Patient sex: M
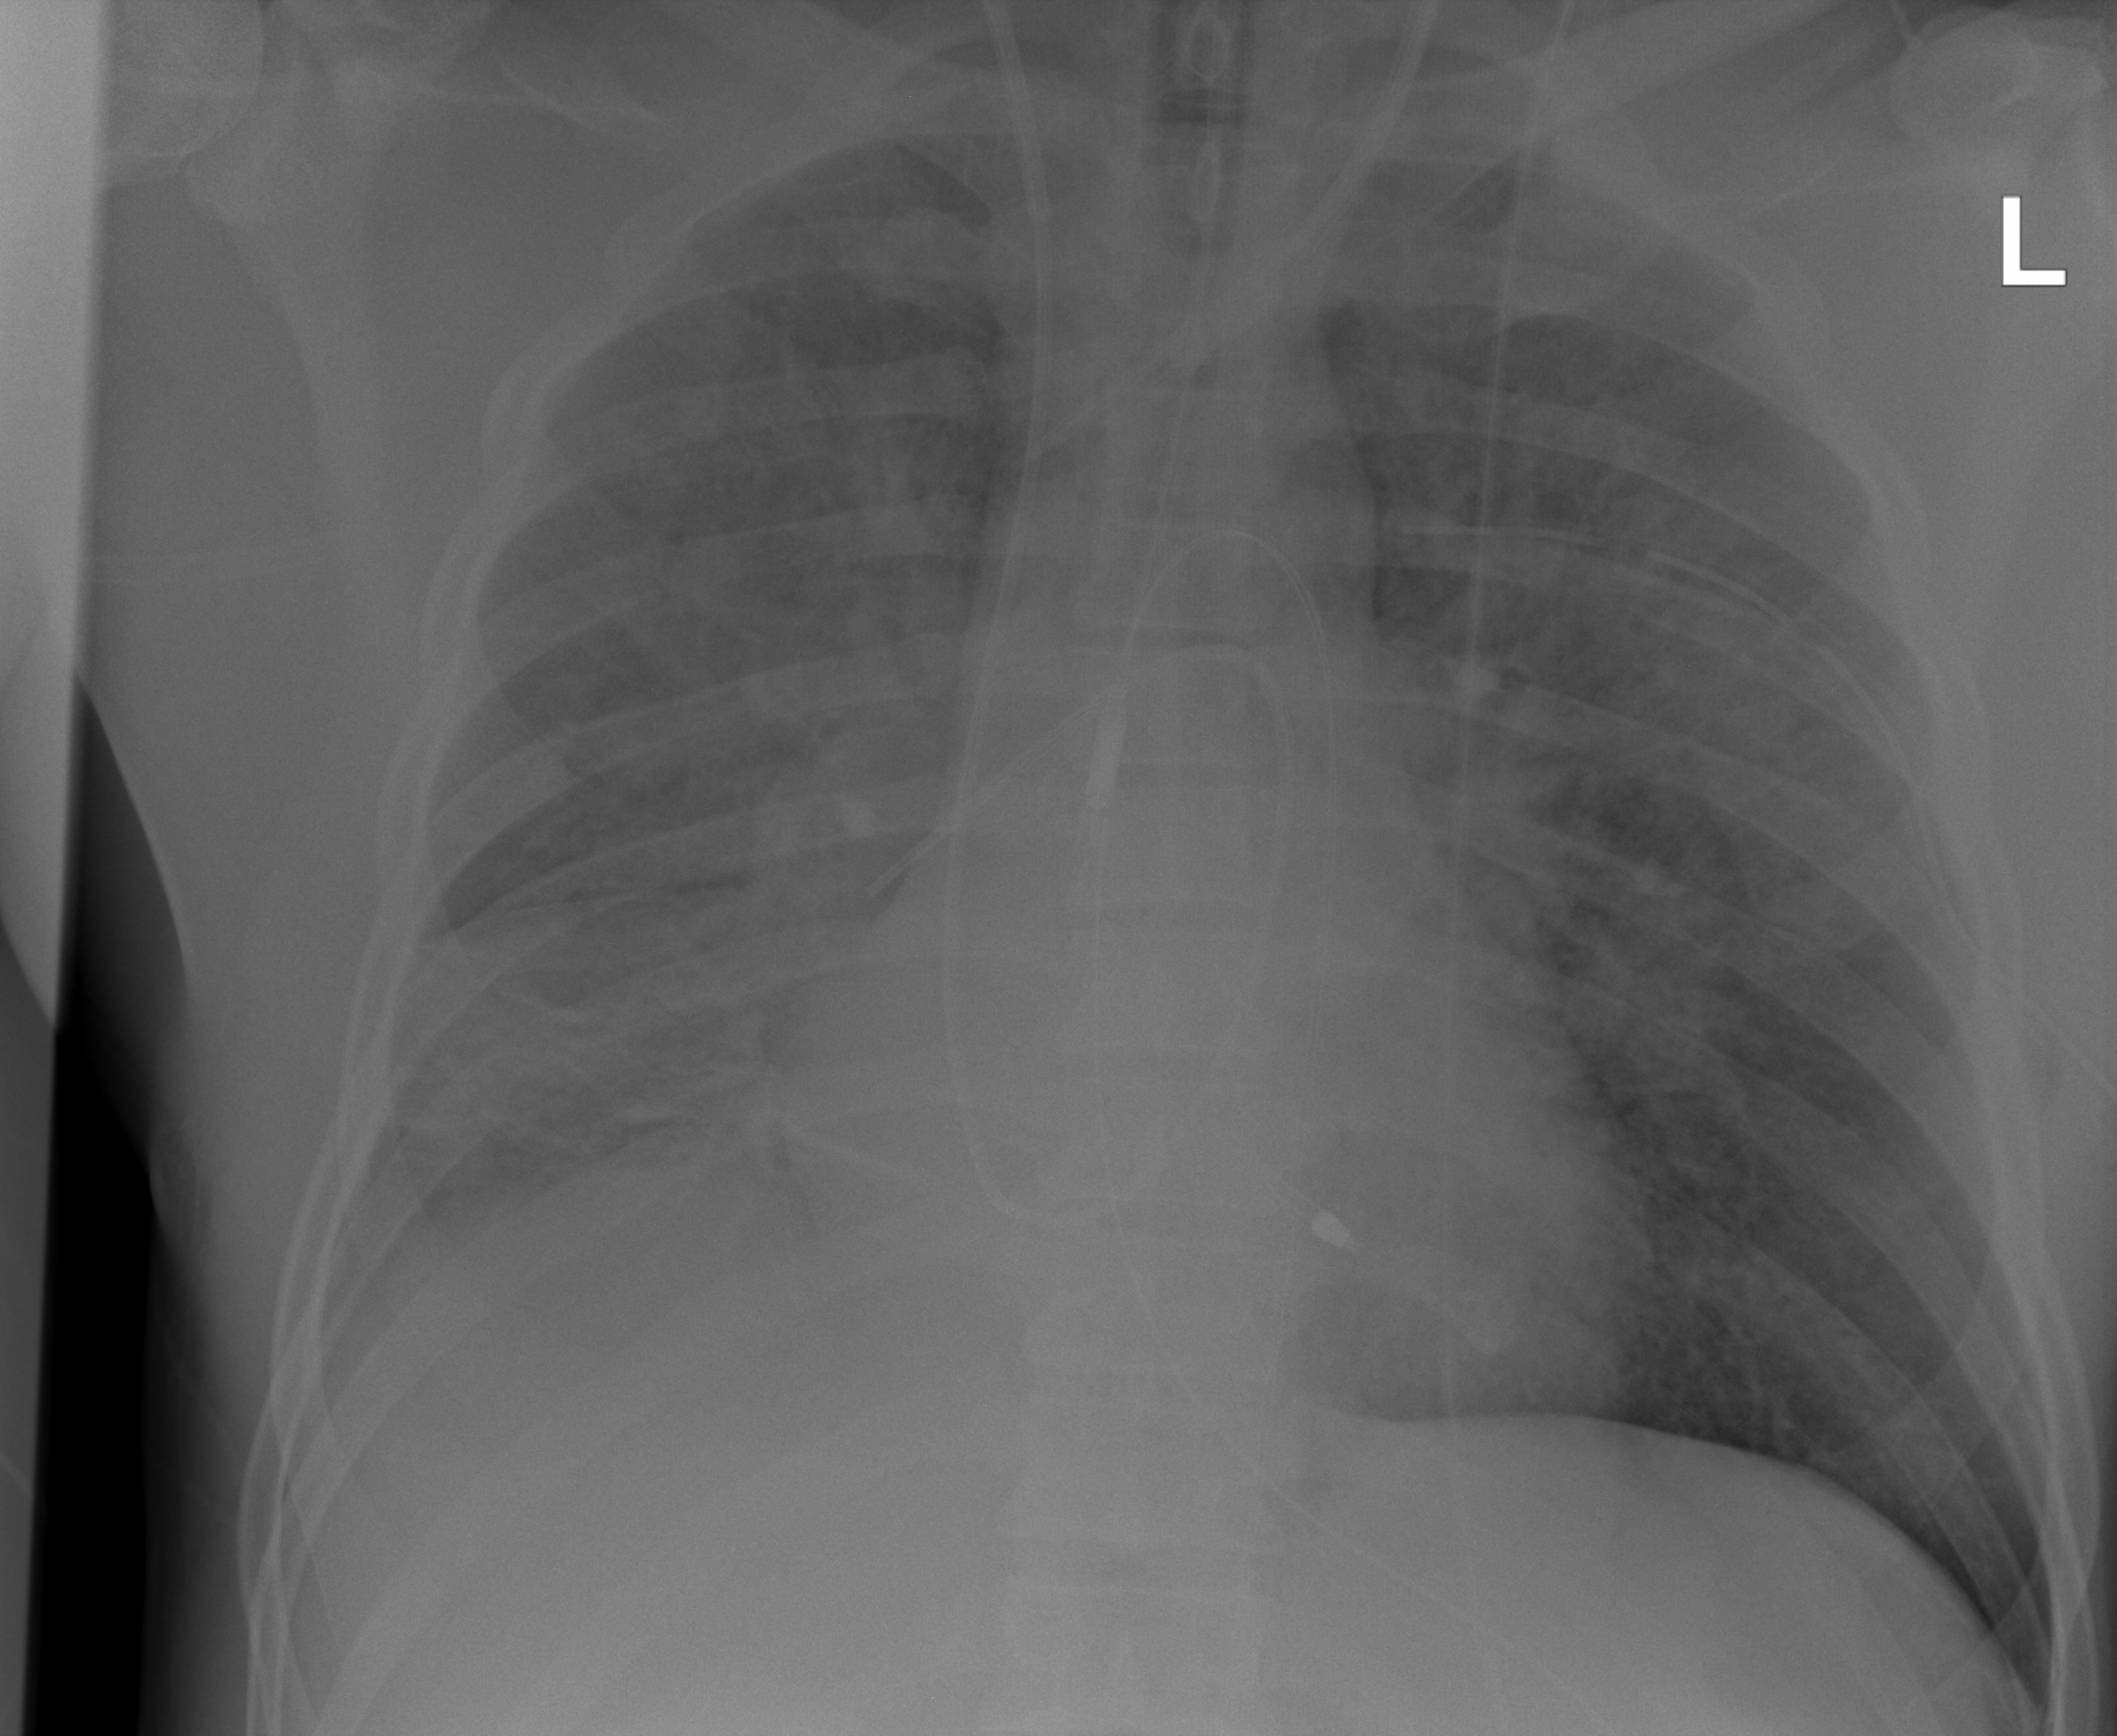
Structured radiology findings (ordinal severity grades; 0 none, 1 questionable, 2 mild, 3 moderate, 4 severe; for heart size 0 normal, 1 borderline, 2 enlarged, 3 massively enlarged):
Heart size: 0
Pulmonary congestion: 3
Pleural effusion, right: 0
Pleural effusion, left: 0
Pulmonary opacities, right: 2
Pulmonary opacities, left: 2
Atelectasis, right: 0
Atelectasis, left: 2